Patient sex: F
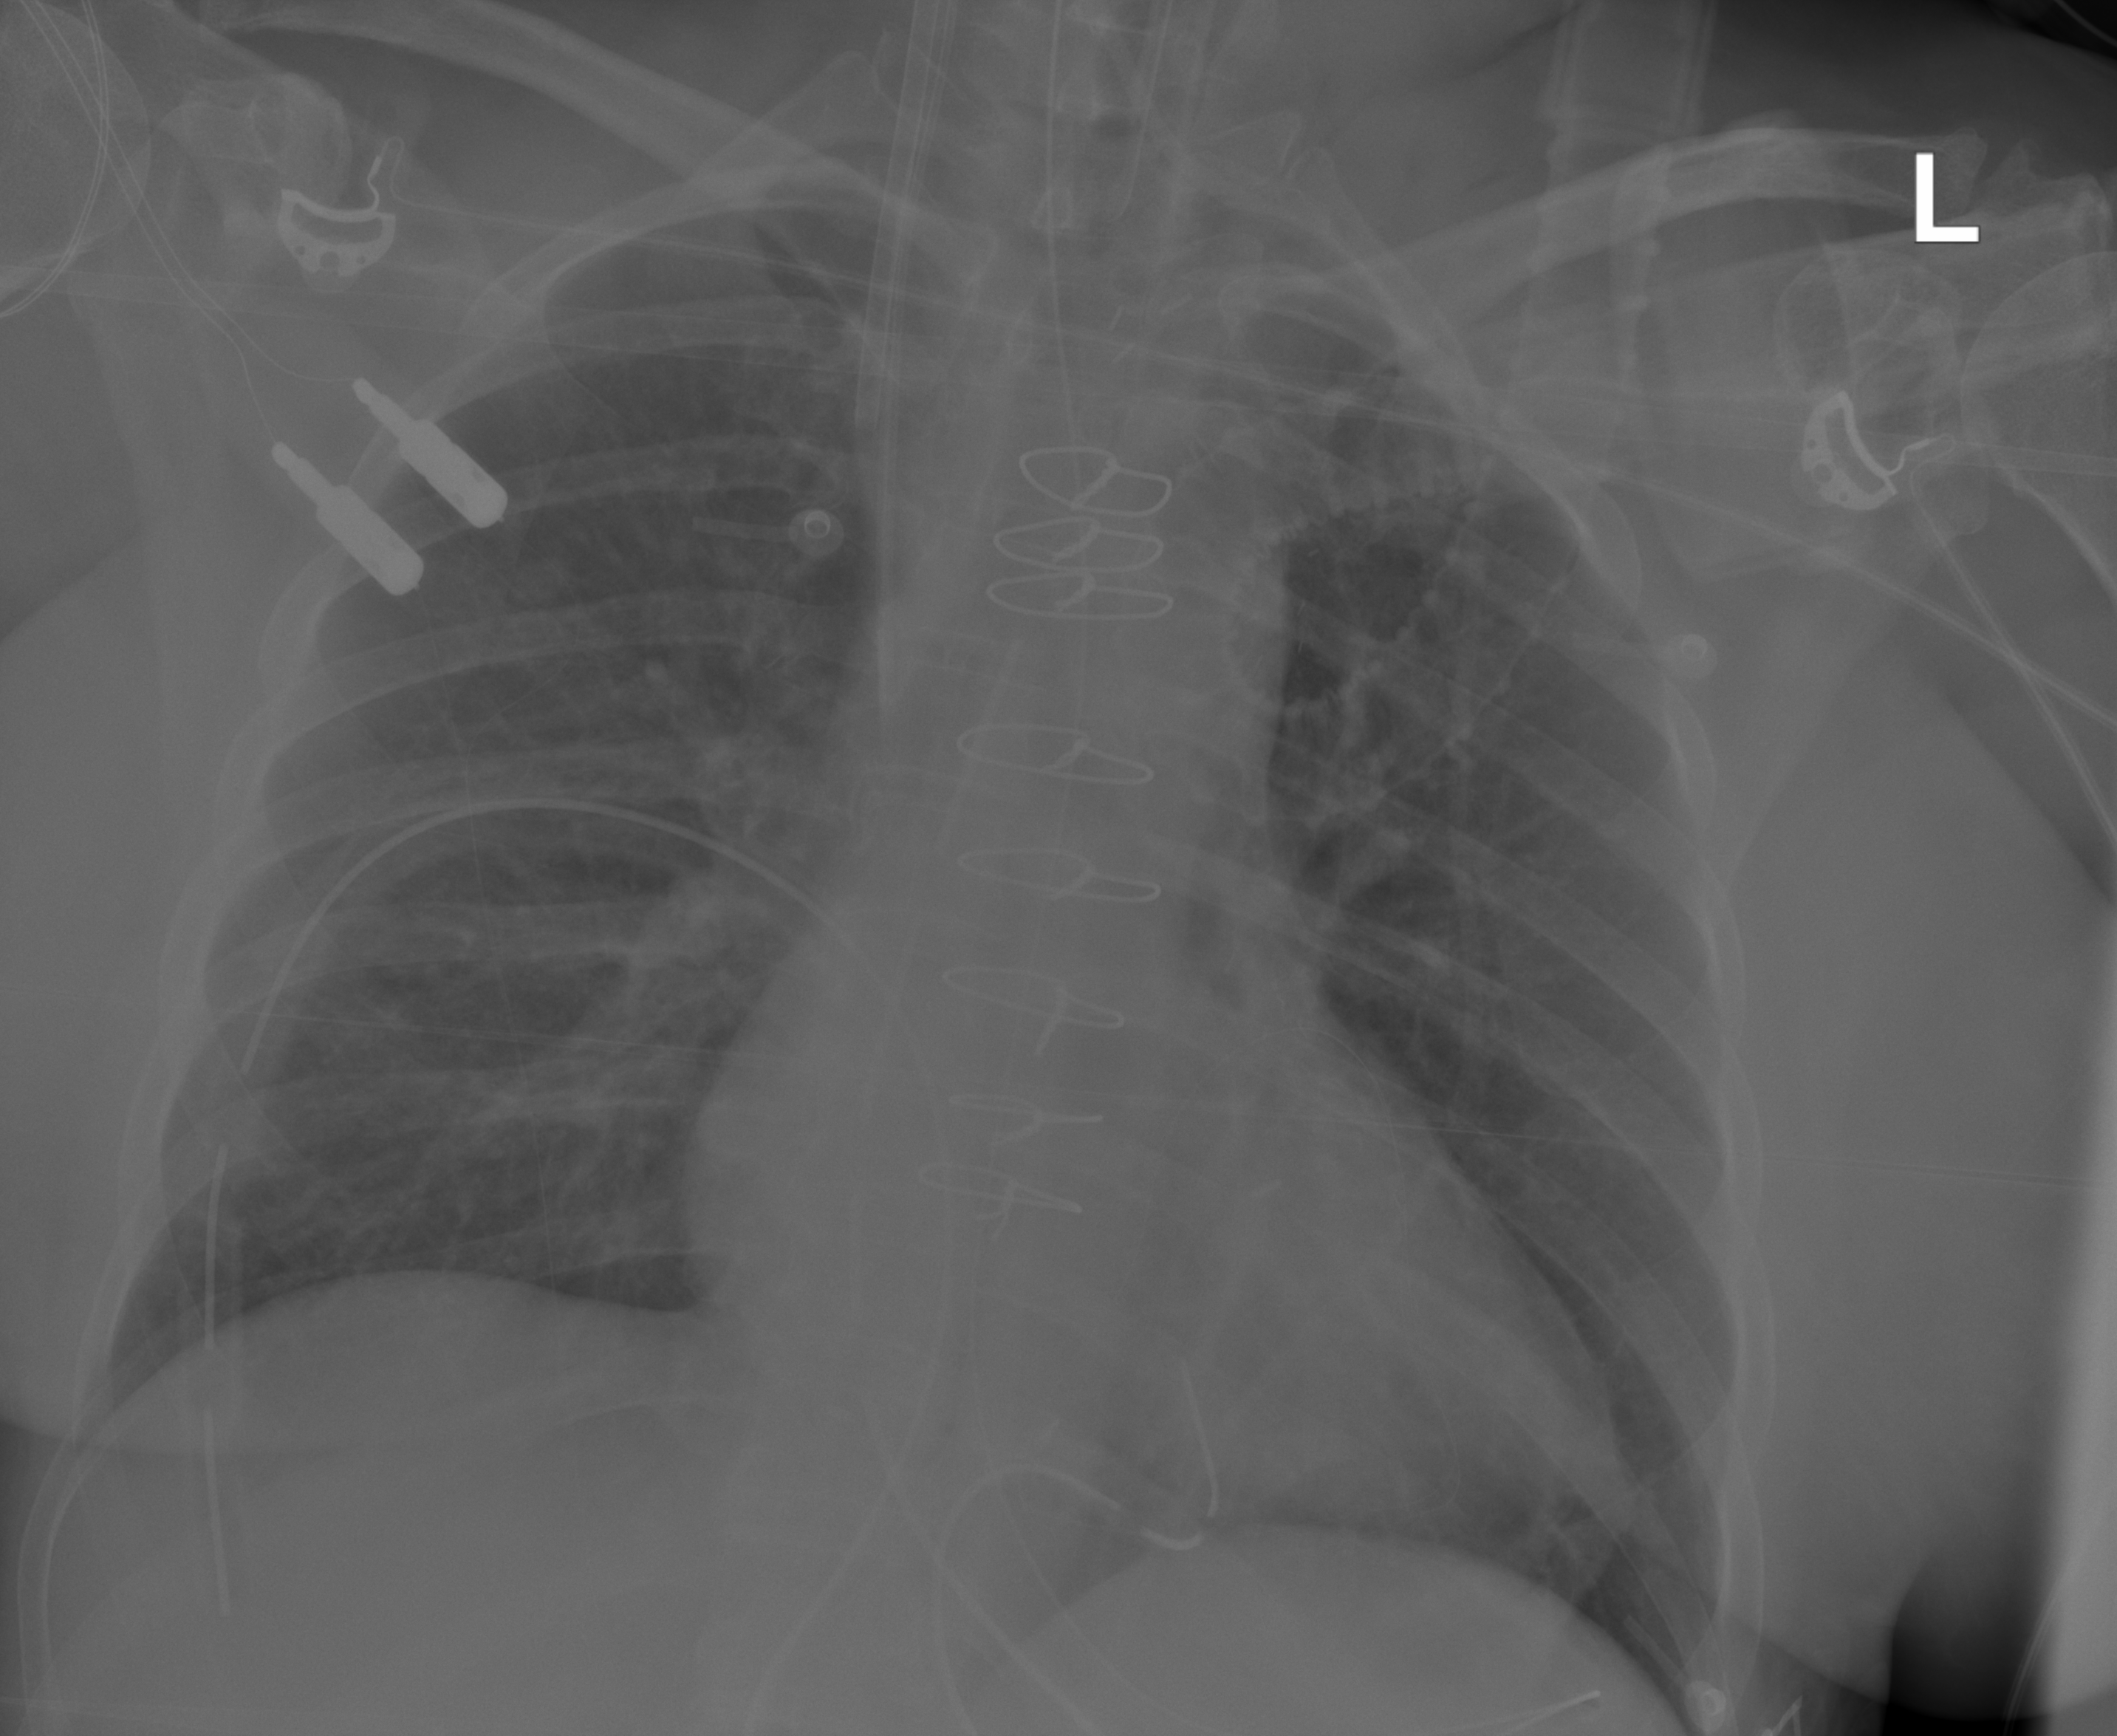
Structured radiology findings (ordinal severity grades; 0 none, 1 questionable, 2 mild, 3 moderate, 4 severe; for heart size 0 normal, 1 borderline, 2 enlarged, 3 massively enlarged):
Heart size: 1
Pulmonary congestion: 0
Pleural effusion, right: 0
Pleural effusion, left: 0
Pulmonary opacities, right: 0
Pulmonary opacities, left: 0
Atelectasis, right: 2
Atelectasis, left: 0